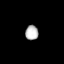
Tissue: lung
Cell type: Endothelial cells
Senescence score: 0.6181
Nuclear area (px): 185
Mean DAPI intensity: 186.281